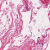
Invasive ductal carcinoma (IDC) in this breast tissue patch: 0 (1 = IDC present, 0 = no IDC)